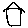
Label: house